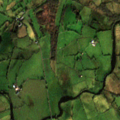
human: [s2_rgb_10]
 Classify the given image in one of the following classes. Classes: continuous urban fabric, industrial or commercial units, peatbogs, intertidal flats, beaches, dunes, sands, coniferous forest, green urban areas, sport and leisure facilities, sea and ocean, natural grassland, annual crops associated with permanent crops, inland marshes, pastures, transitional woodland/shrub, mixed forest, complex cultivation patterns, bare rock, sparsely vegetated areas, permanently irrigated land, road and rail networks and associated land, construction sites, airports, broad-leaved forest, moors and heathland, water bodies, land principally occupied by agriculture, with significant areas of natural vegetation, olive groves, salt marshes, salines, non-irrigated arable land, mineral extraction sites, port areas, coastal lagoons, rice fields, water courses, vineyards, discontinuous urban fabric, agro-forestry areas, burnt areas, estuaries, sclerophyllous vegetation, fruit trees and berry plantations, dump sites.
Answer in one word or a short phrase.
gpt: pastures